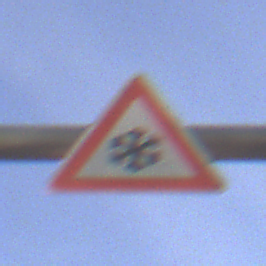
Verkehrszeichen: SchneeOderEisglaette
Umgebung: Outdoor, Urban
Tageszeit: SunriseSunset
Wetter: PartlyCloudy
Licht: Natural
Jahreszeit: Autumn
Kontrast: HighContrast